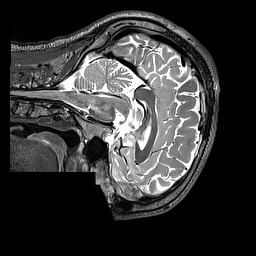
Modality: T2w
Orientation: sagittal
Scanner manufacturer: siemens
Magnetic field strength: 3 T
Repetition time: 3.2 s
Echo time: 0.451 s